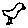
Label: bird